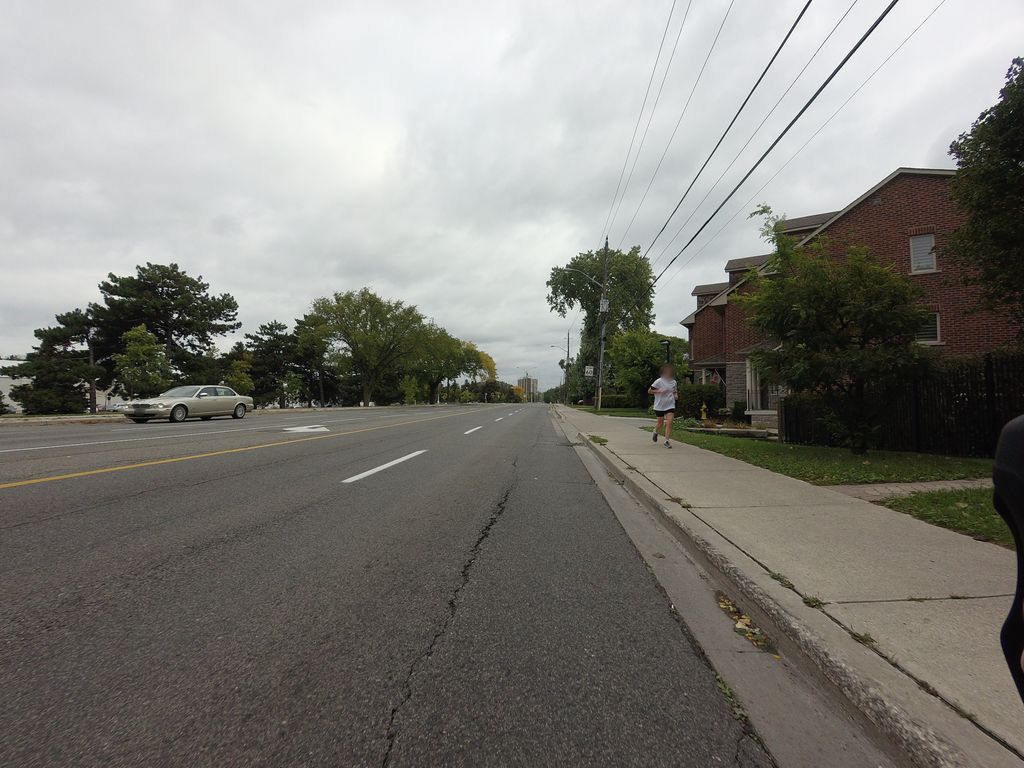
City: toronto